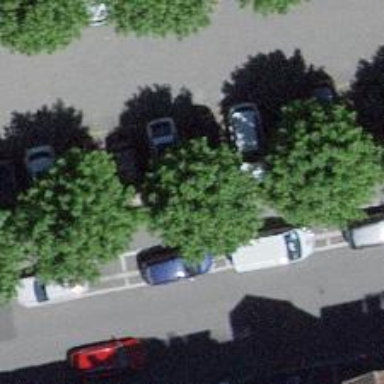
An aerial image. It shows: Urban tree with broadleaved leaves.